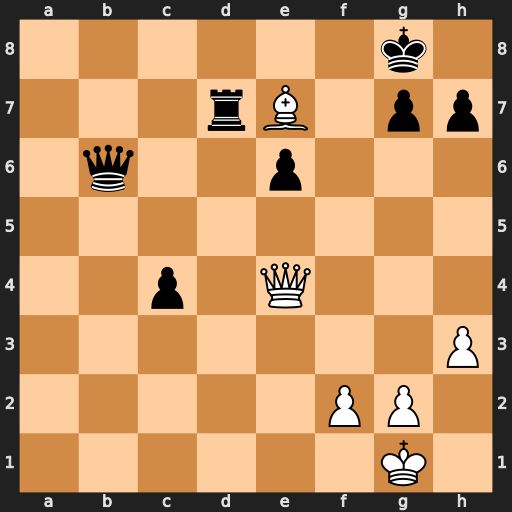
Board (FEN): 6k1/3rB1pp/1q2p3/8/2p1Q3/7P/5PP1/6K1
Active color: w
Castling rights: -
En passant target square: -
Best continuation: Qa8+ Kf7 Qf8+ Kg6 Qe8+ Kh6 Qxd7 Qb1+ Kh2